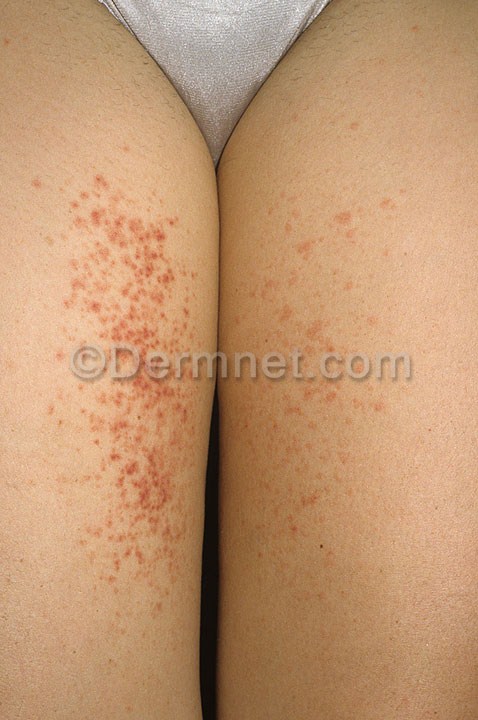
Disease: Light Diseases and Disorders of Pigmentation